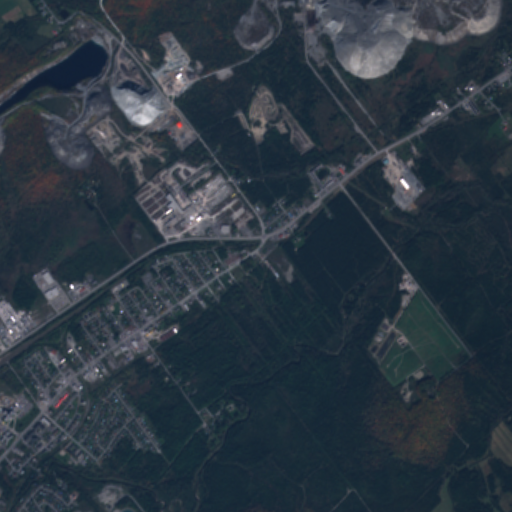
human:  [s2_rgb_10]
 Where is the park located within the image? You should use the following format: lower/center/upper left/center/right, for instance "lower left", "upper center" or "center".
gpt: The park is located in the lower left of the image.
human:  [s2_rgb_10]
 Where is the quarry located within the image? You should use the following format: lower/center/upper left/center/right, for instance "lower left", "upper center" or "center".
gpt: The quarry is located in the upper left of the image.
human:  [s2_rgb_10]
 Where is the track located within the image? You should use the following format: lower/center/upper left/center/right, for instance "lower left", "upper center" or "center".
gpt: The track is located in the center of the image.
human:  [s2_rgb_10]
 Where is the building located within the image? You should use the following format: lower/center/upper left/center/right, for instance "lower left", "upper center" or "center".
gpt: There is no building in the image.